Question: Given some known input values and observed outputs, determine how many possible combinations exist for the unknown inputs that would produce the same outputs.
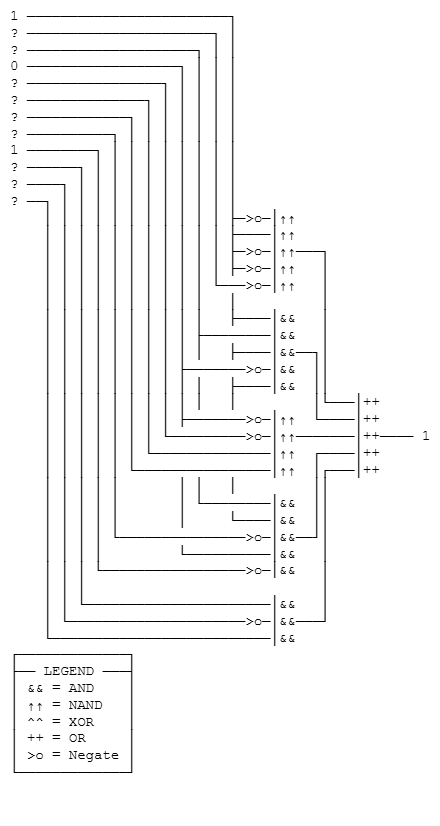
Answer: 512